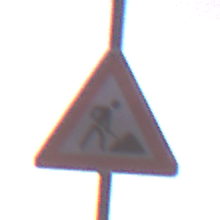
Verkehrszeichen: Arbeitsstelle
Umgebung: Outdoor, Nature
Tageszeit: SunriseSunset
Wetter: PartlyCloudy
Licht: Natural
Jahreszeit: NotSpecified
Kontrast: LowContrast